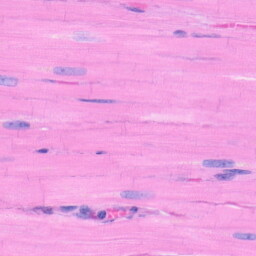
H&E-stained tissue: Heart